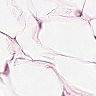
Metastatic tissue present: no